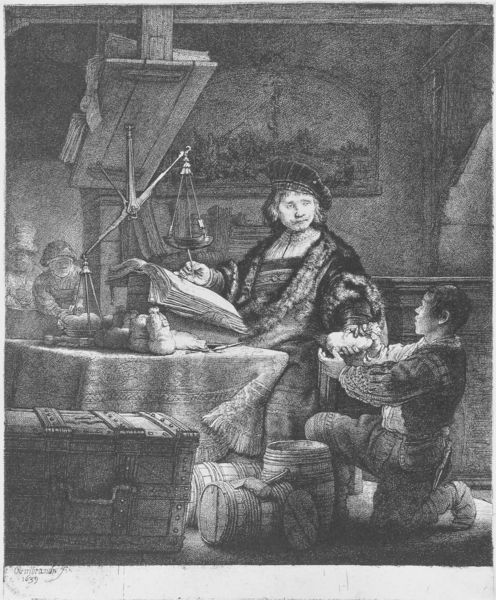
Titel: Jan Uytenbogaert. der Goldwäger
Künstler: Harmensz van Rijn Rembrandt
Institution: Hamburg, Kunsthalle
Schlagwörter: tisch, regal, pelz, bild, tischdecke, fransen, händler, kaufmann, säcke, balken, truhe, waage, buch, kiste, fass, beutel, stift, hammer, übergabe